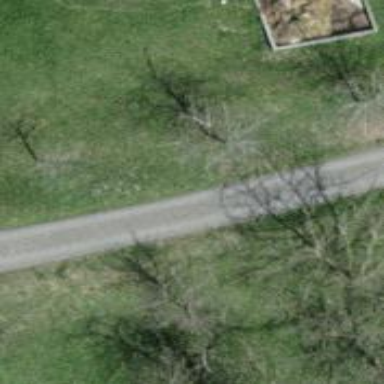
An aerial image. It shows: Gravel track with grade 2 quality.